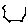
Label: hexagon